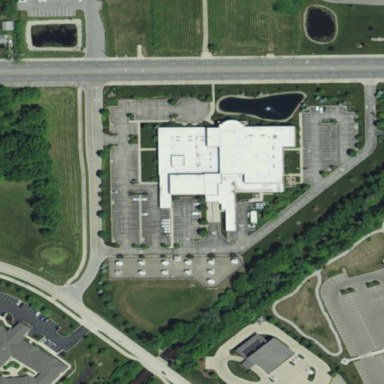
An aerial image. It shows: Office building used for television studio purposes.